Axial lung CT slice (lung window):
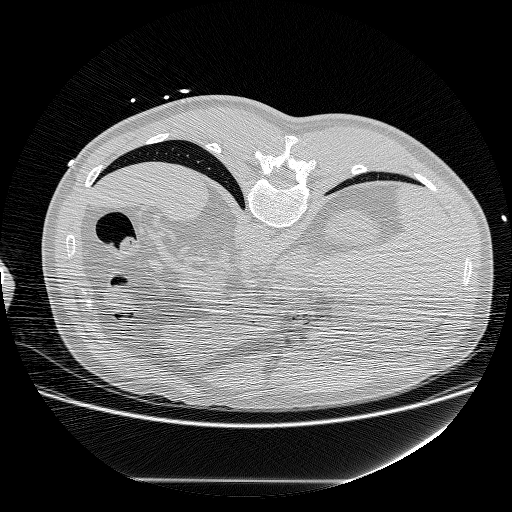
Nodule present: no